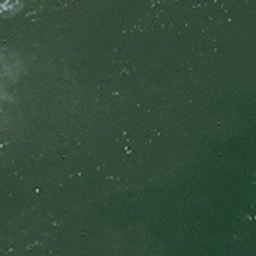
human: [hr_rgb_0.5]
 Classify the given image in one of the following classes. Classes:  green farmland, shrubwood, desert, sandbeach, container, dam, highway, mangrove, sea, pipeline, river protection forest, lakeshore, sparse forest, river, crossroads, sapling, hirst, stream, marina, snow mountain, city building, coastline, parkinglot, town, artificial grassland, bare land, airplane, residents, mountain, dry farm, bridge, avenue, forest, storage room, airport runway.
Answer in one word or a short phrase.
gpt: sea